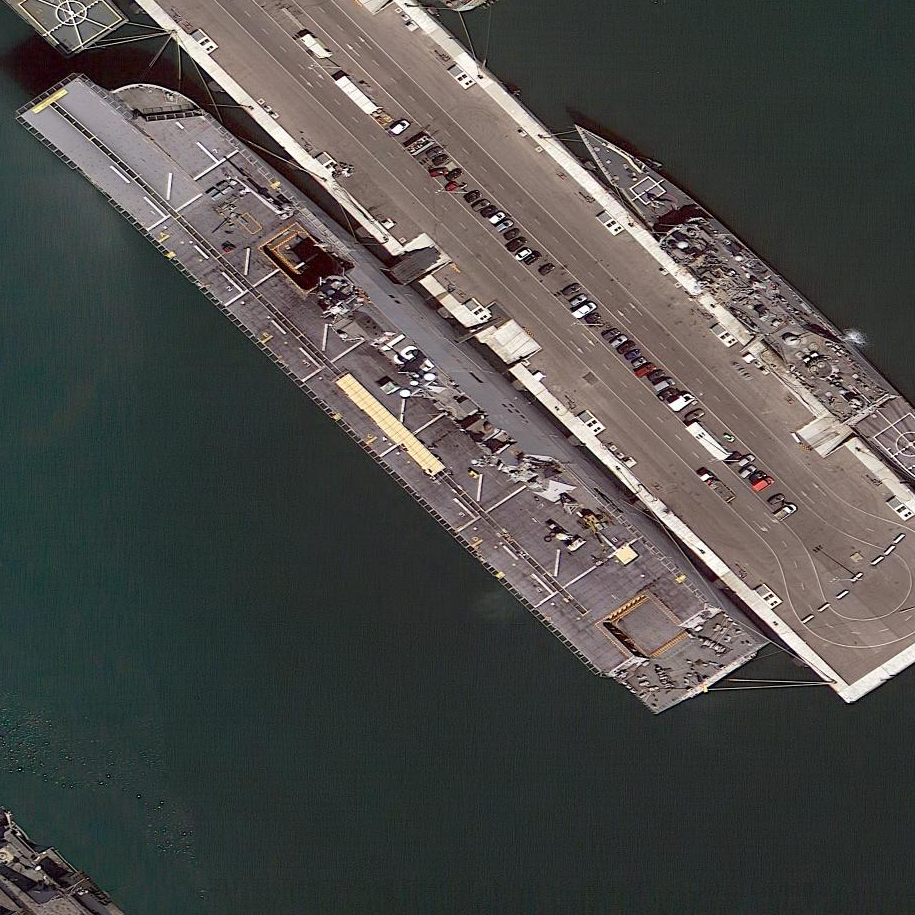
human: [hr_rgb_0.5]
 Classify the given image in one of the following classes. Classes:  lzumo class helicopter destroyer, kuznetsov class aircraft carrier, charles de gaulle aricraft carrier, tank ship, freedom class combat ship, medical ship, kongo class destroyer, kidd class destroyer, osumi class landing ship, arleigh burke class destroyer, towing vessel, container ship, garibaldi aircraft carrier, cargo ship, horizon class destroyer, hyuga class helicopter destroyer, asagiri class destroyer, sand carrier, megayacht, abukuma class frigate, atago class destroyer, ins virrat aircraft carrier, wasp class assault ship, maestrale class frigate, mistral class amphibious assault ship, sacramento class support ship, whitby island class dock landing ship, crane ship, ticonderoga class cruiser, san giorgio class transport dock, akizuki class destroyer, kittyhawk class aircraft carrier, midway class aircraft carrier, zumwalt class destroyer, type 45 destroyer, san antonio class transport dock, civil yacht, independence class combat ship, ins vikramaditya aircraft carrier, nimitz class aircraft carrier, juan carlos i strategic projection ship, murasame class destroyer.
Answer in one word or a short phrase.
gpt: Juan Carlos I Strategic Projection Ship